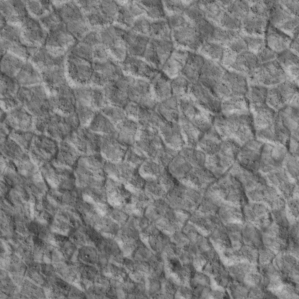
Label: non_frost